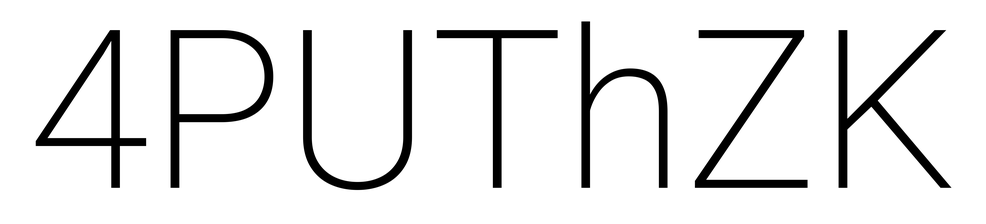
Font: Roboto_ExtraLight